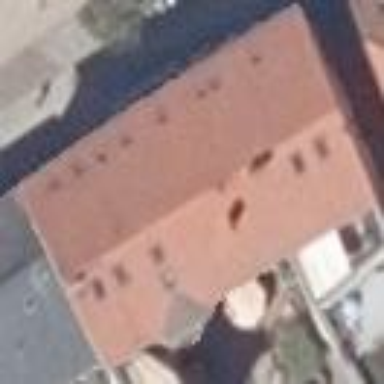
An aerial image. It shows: Historic residential building with gabled roof made of red roof tiles. The building has white and yellow color scheme.